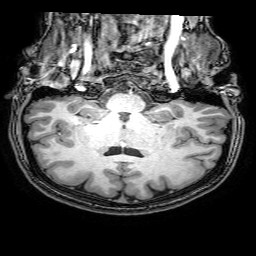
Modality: T1w
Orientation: sagittal
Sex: female
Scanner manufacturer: philips
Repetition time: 0.008118 s
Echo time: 0.00371 s